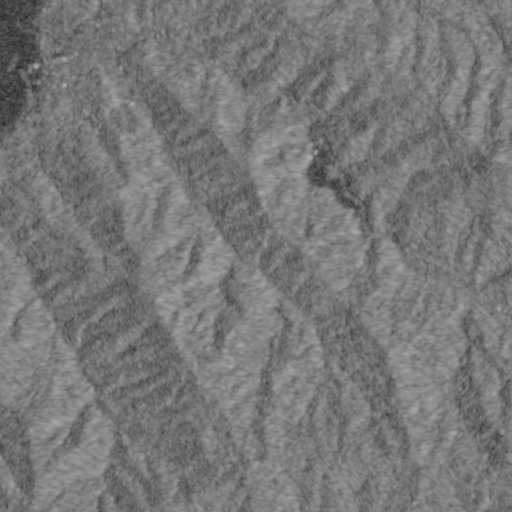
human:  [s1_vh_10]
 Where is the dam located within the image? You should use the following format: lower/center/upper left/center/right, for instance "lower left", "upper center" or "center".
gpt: The dam is located in the upper center of the image.
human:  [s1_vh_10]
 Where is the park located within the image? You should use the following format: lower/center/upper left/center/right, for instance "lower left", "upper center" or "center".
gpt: The park is located in the center of the image.
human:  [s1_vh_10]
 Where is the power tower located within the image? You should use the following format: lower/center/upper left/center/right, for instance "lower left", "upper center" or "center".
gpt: The power tower is located in the upper right of the image.
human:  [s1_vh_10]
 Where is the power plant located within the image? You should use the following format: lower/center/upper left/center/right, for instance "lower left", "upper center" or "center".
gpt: There is no power plant in the image.

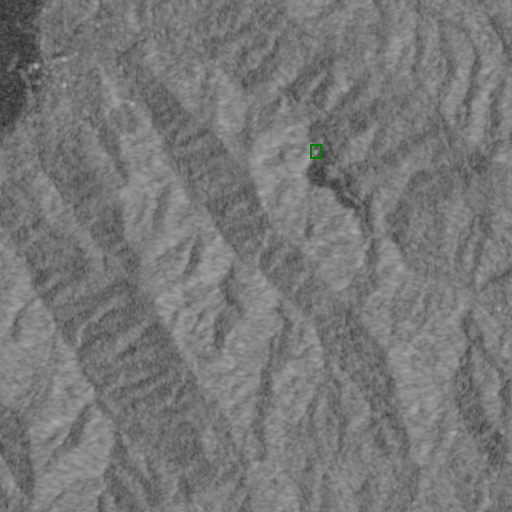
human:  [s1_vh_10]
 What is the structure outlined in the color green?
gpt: The structure outlined in green is a dam.
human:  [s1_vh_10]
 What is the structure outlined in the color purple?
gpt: There is no purple outline.